Question: I want to show these two separate groups in one crystal report like this image.
Product and installment schedule are store in two tables in database as it is. I try subreport / grouping/Section, but I failed. I couldn't understand that, is this my logical or configuration mistake about crystal report. Please anyone guide me. also I googled it but I did not find helpful result.
Thanks.
> Report like this:

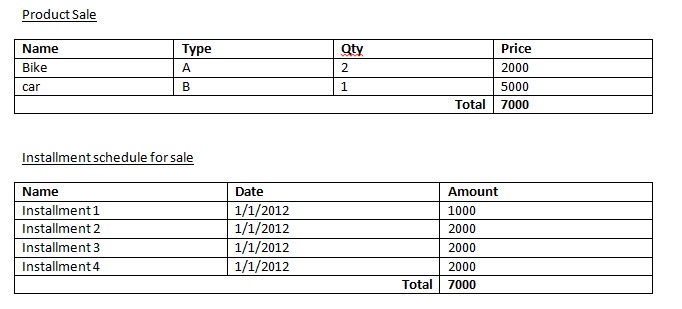
Answer: you can do this with a simple logic. you can create product sale report in one report and installment schedule for sale report in another report and you can merge this two reports in one single report using .
<URL>